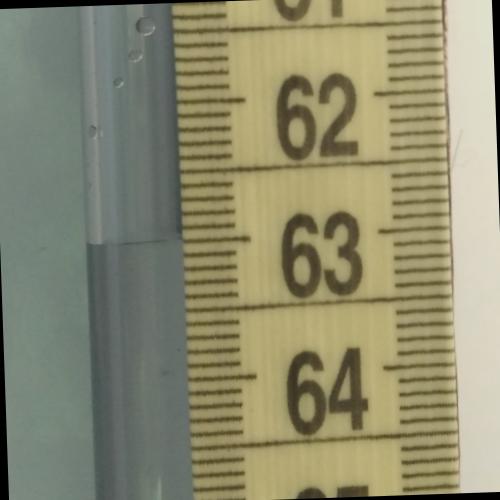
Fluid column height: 63.0 cm